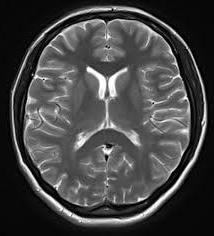
Label: notumor